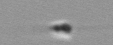
Label: flagellate_morphotype3